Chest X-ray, AP view. Patient: 34 years old, sex F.
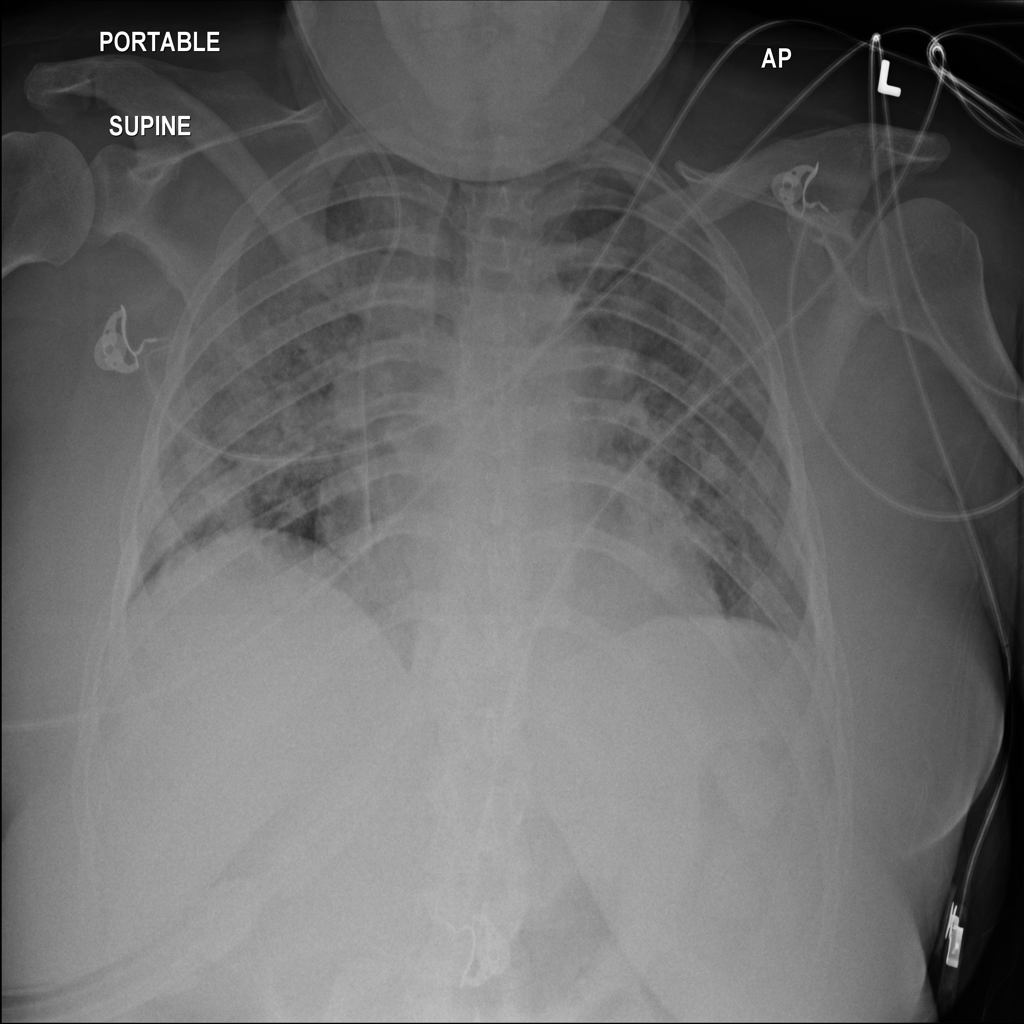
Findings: Infiltration